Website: home-depot
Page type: customer-info-address
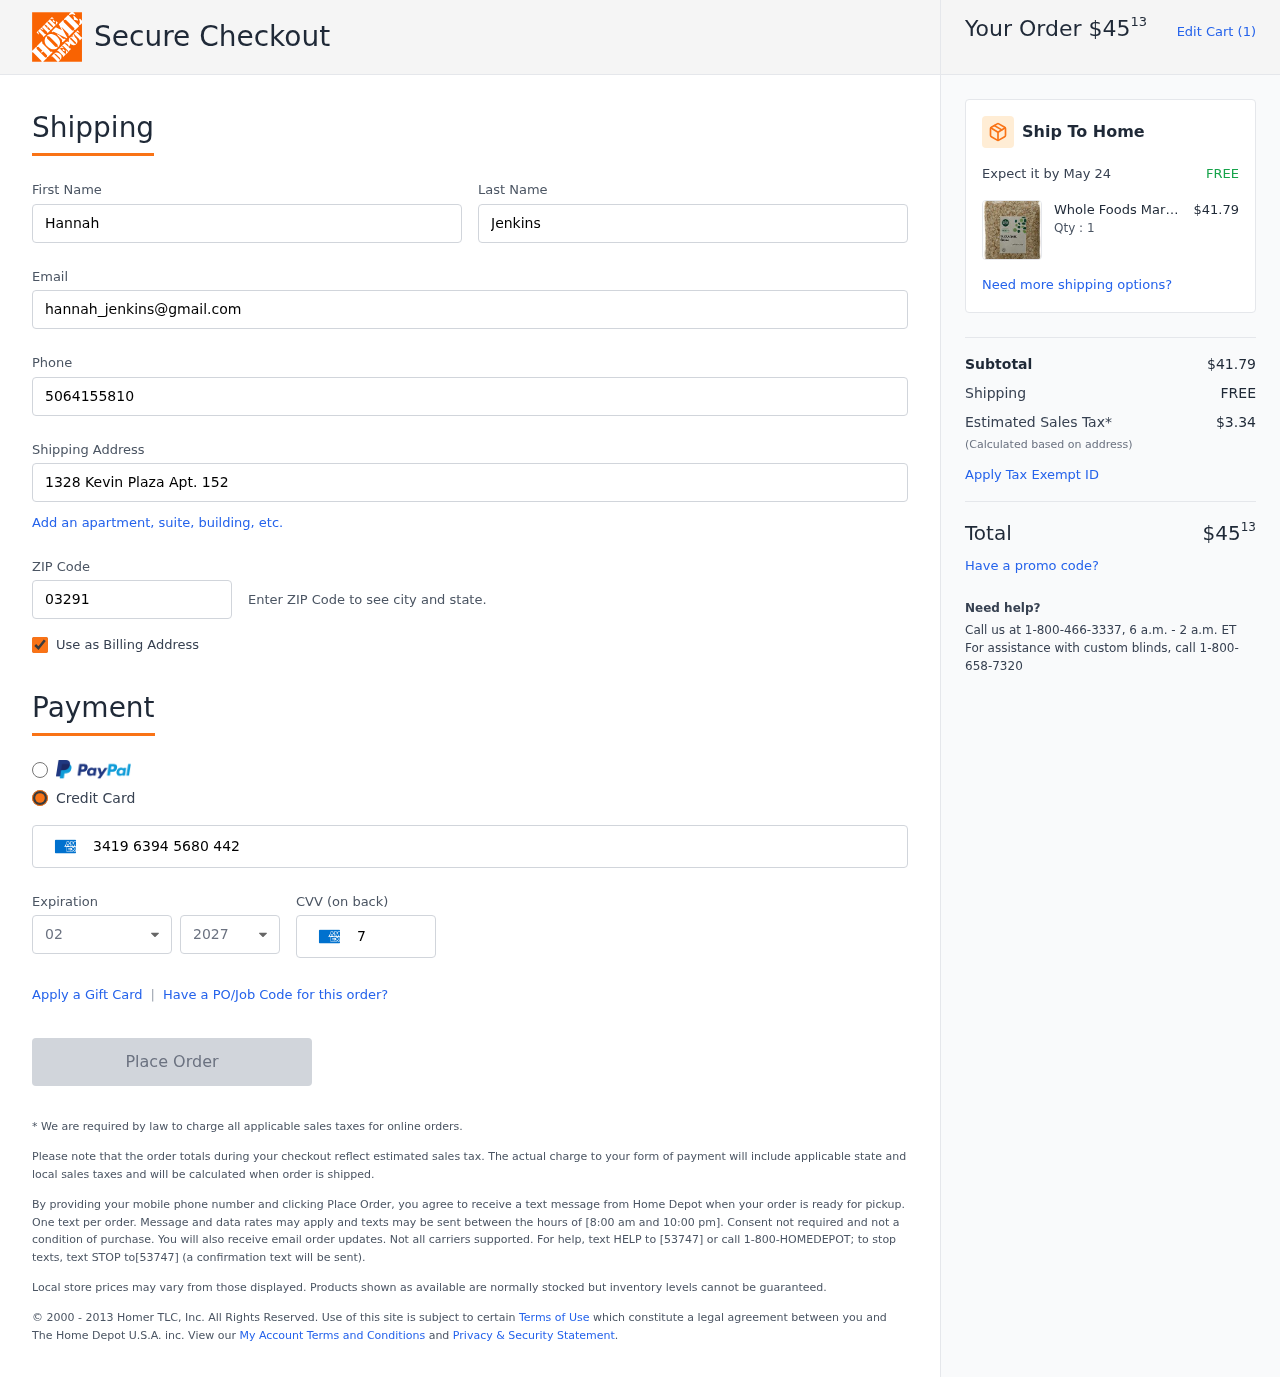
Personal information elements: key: PII_CARD_CVV
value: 7314
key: PII_CARD_EXPIRY_MONTH
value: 02
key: PII_CARD_EXPIRY_YEAR
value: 27
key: PII_CARD_NUMBER
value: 3419 6394 5680 442
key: PII_EMAIL
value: hannah_jenkins@gmail.com
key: PII_FIRSTNAME
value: Hannah
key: PII_LASTNAME
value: Jenkins
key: PII_PHONE
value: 5064155810
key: PII_POSTCODE
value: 03291
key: PII_STREET
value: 1328 Kevin Plaza Apt. 152
Product elements: key: PRODUCT1_BRAND
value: Whole Foods Market
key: PRODUCT1_NAME
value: Whole Foods Market Organic Buckwheat Flakes, 500 g
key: PRODUCT1_PRICE
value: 41.79
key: PRODUCT1_QUANTITY
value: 1
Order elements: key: ORDER_TOTAL
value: $4513
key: ORDER_NUM_ITEMS
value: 1
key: ORDER_DELIVERY_DATE
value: May 24
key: ORDER_SUBTOTAL
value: $41.79
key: ORDER_SHIPPING_COST
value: FREE
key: ORDER_TAX
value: $3.34